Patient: sex M, age 32
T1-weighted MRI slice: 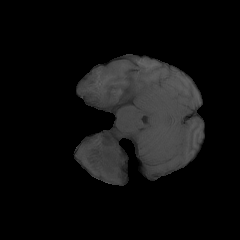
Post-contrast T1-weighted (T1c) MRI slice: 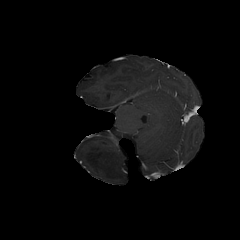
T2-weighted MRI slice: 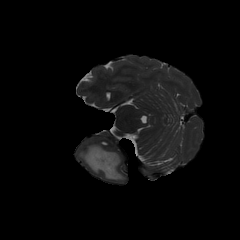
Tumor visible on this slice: yes
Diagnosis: Astrocytoma, IDH-mutant
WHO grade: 2